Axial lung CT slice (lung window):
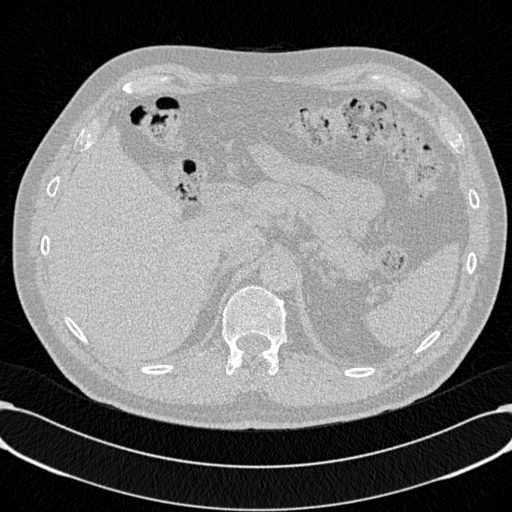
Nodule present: no